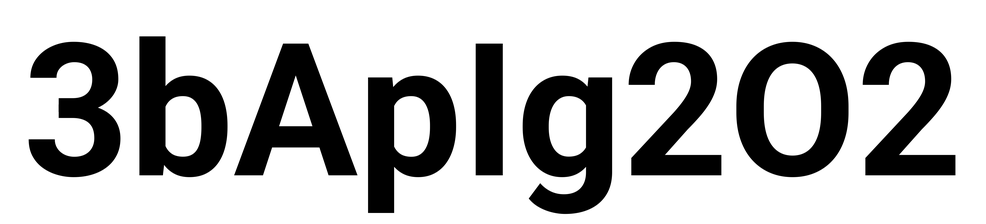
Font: Roboto_Bold